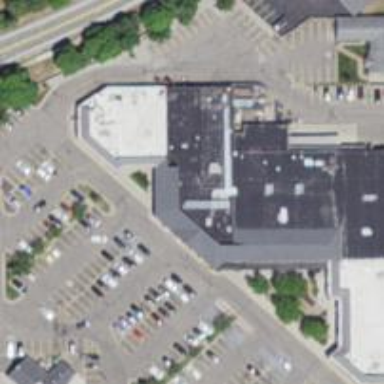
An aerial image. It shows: Supermarket.